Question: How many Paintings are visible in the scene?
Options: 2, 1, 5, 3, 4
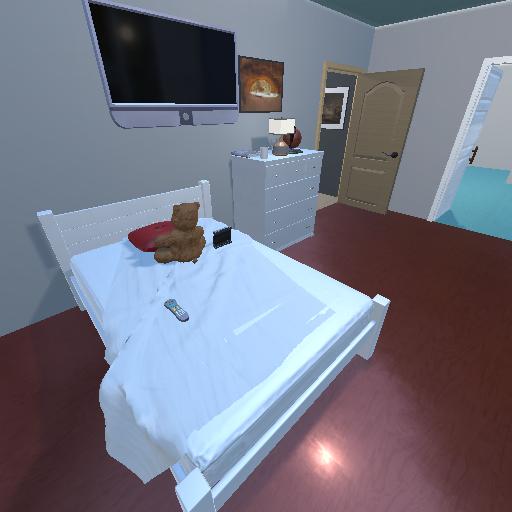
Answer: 2